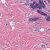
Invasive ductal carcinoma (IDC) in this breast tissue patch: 0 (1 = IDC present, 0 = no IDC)